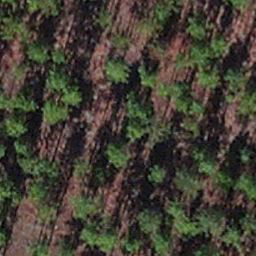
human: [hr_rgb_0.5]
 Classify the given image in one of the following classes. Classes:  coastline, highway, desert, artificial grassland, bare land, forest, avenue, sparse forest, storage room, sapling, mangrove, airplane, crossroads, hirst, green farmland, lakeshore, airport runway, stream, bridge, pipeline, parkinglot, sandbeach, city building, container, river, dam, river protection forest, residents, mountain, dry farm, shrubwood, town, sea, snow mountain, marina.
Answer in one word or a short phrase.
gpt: sapling